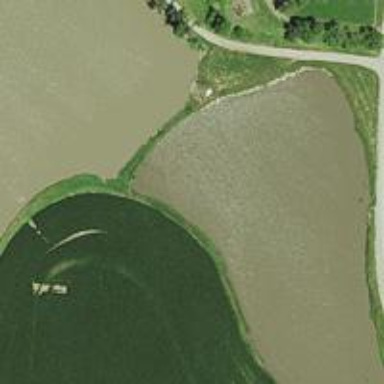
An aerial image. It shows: Dam across waterway.